Question: I have a gh-pages with jekyll minima theme on <URL>
Site source:
<URL>
How can I create a Table of Contents on the left/right side exactly like this site:
<URL>
So the ToC will still there/following when I scroll down or click on the content.

Updates:
I don't see how it can automatically generate the ToC on a specific post based on heading elements. like this afeld.github.io/bootstrap-toc but I have no idea how to implement it in Jekyll based site. talk.jekyllrb.com/t/jekyll-minima-toc-on-the-left-side/7734/3
I play around with bootstrap-toc for a while, it require bootstrap.min.css and bootstrap.bundle.min.js which turns out messing with my dark theme and the ToC doesn't look like working as intended. I can't embed the screenshot here. talk.jekyllrb.com/t/jekyll-minima-toc-on-the-left-side/7734/5
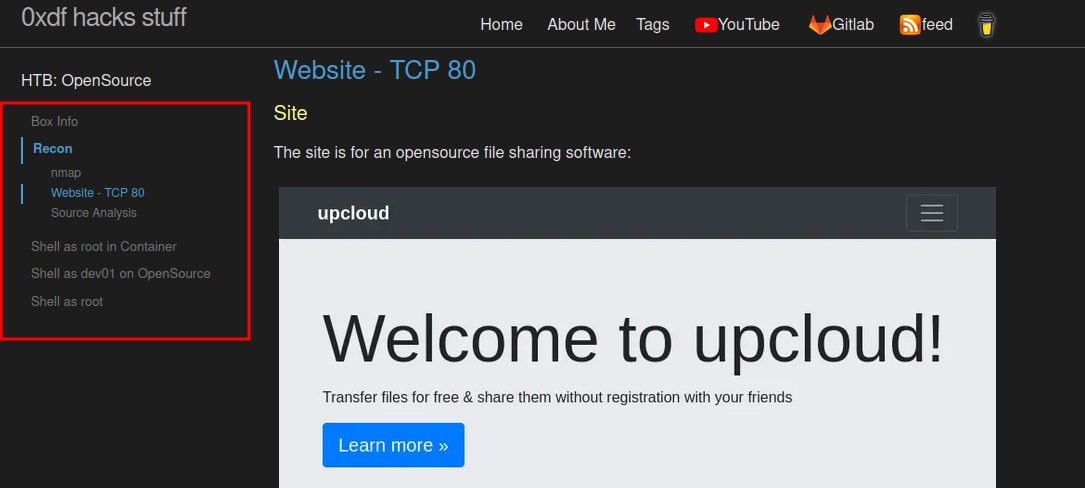
Answer: I had some trouble getting your page to work after looking at <URL>.
On your sample page, the "Recon" heading is an '<h2>', and the subordinated headings are '<h3>'. Your page contains an h1, then h2 and h2, h2, and finally an h3.
I used this page content for testing (with some longer lorem ipsum) texts between the headings:
'''
h2
h3
h3
h2
h3
h3
h3
h3
h2
'''
<URL>
I have the following part (from the _layout.scss) to have the correct distances (using the new CSS below):
'''
nav[data-toggle="toc"] {
top: 42px;
}
'''
I have this new CSS (to the main.css):
'''
.sticky-top {
position: sticky;
top: 100px;
align-self: flex-start;
}
'''
The idea is from <URL>.
Note: I have not edited the margins/distances of the hover effects to match the screenshot but I am sure you will find it out.